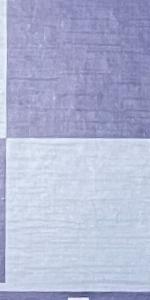
Label: Empty